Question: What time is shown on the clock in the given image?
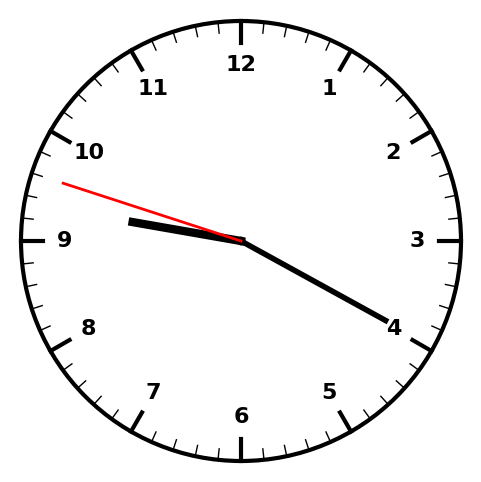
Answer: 09:19:48